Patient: sex M, age 58
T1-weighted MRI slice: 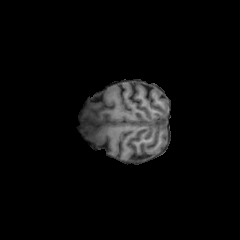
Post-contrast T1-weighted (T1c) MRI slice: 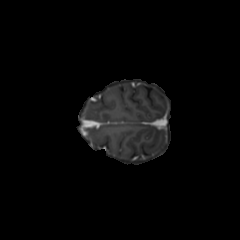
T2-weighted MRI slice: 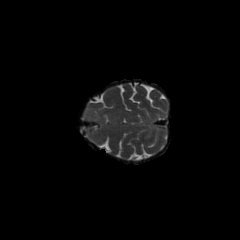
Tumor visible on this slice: no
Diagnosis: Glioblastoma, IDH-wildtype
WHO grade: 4